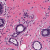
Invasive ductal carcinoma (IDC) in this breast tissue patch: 0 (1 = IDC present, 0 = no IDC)